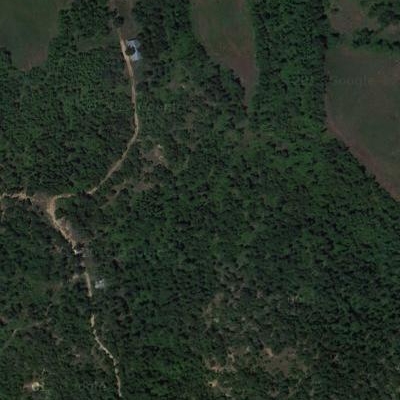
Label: Forest